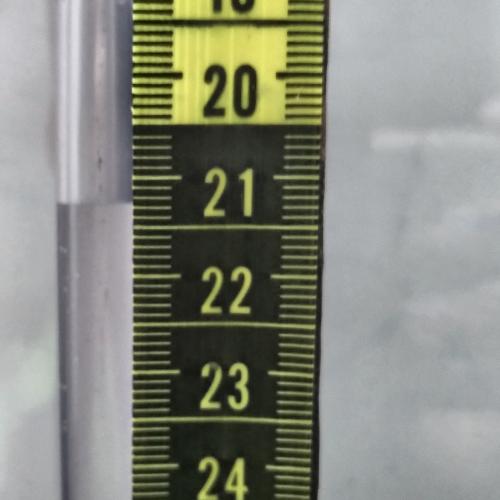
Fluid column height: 21.3 cm